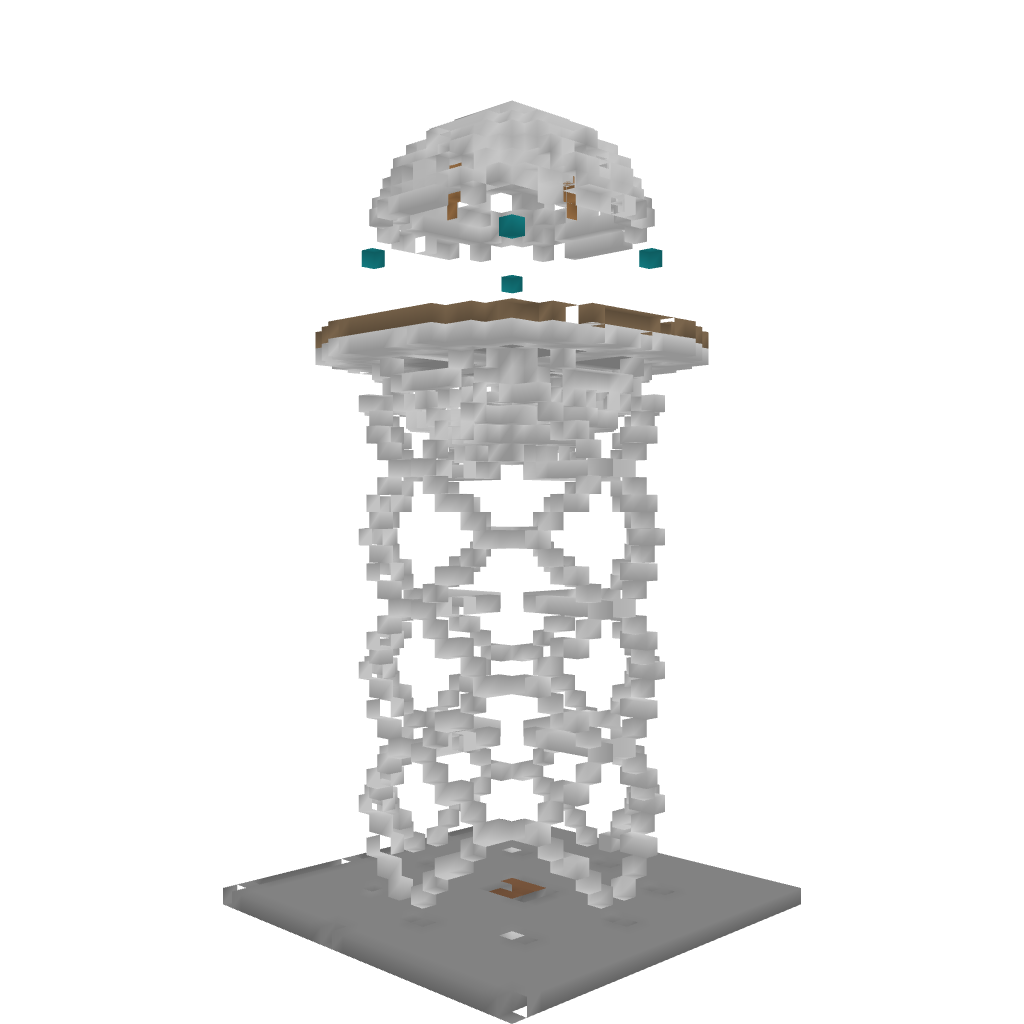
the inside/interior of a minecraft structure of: Modern water tower